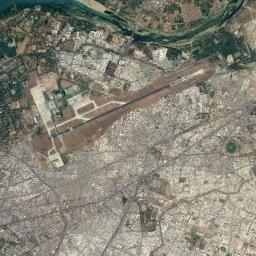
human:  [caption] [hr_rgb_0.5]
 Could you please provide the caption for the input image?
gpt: There is an airport surrounded by many houses with a river pass by .

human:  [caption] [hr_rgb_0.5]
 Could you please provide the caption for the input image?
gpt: An airport with some runways in the vacant lot and dense residential areas around the airport .

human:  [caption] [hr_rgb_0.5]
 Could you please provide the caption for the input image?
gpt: A complex airport in a cluster of urban residents .

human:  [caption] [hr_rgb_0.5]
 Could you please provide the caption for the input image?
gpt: There are two crossing runways here .

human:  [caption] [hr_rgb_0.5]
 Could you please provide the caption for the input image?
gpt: The road is straight and long at the airport .